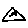
Label: triangle